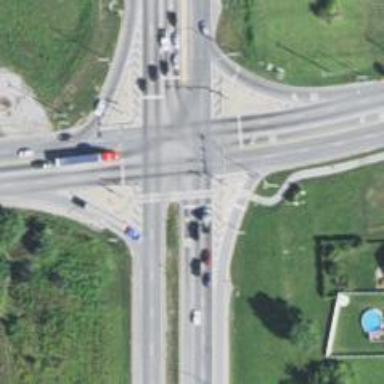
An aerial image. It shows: Footway with traffic island. The footway includes crossing island.